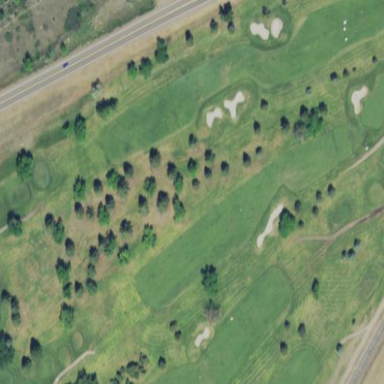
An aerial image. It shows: Well-maintained mown grass area used as golf fairway.